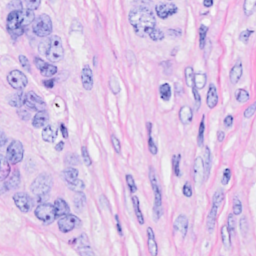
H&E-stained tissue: Breast